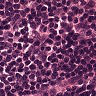
Metastatic tissue present: no